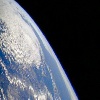
Label: cloud